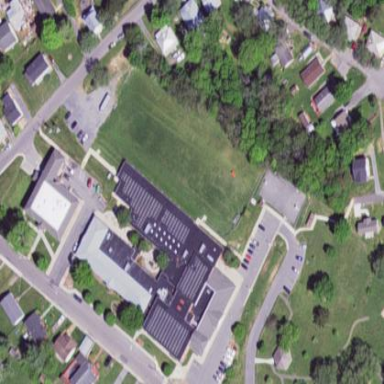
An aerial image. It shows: School.